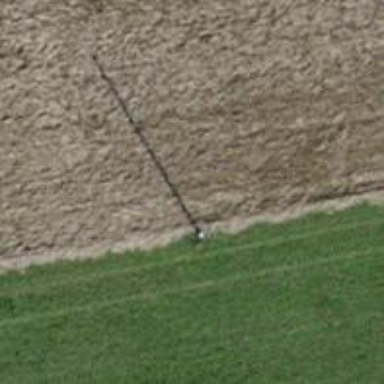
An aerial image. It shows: Power pole.